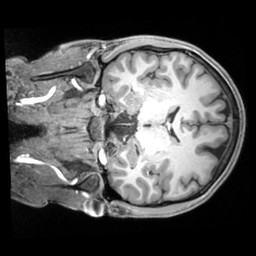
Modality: T1w
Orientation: coronal
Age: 27
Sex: male
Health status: ill
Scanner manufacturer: siemens
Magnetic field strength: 3 T
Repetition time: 2.2 s
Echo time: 0.00218 s